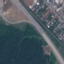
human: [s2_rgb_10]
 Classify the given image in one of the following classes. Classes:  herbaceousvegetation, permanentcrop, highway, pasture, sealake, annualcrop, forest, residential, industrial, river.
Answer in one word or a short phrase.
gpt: Highway